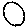
Label: circle